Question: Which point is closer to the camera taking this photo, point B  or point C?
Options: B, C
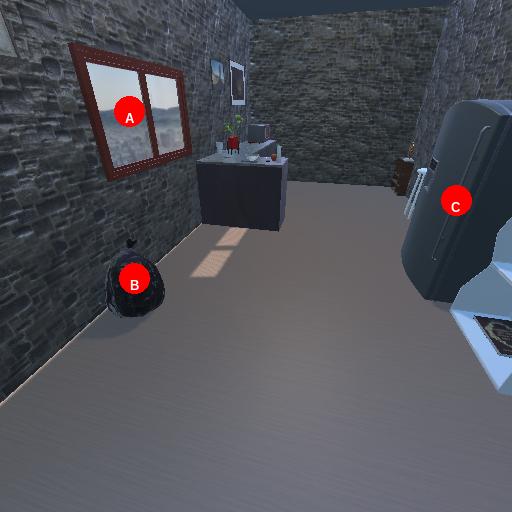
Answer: B